Question: I want to set it as background so basically i need an xml code using layer list or something.Can some one help me with it please.

i have something like this with me
'''
<?xml version="1.0" encoding="utf-8"?>
<layer-list xmlns:android="http://schemas.android.com/apk/res/android">
<item
android:height="50dp"
android:gravity="bottom">
<shape android:shape="rectangle">
<solid android:color="#ffff0000" />
</shape>
</item>
<item
android:width="500dp"
android:height="60dp"
android:gravity="bottom|center_horizontal"
android:top="-0dp">
<shape android:shape="oval">
<solid android:color="#ffffffff" />
</shape>
</item>
<item
android:height="20dp"
android:bottom="30dp"
android:gravity="bottom">
<shape android:shape="rectangle">
<solid android:color="#ffffffff" />
</shape>
</item>
'''
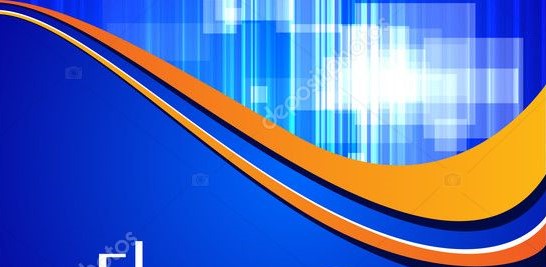
Answer: 1. Put the image file into res/drawable
2. In your XML layout root view, add
'android:background="@drawable/file_name_without_extension"'